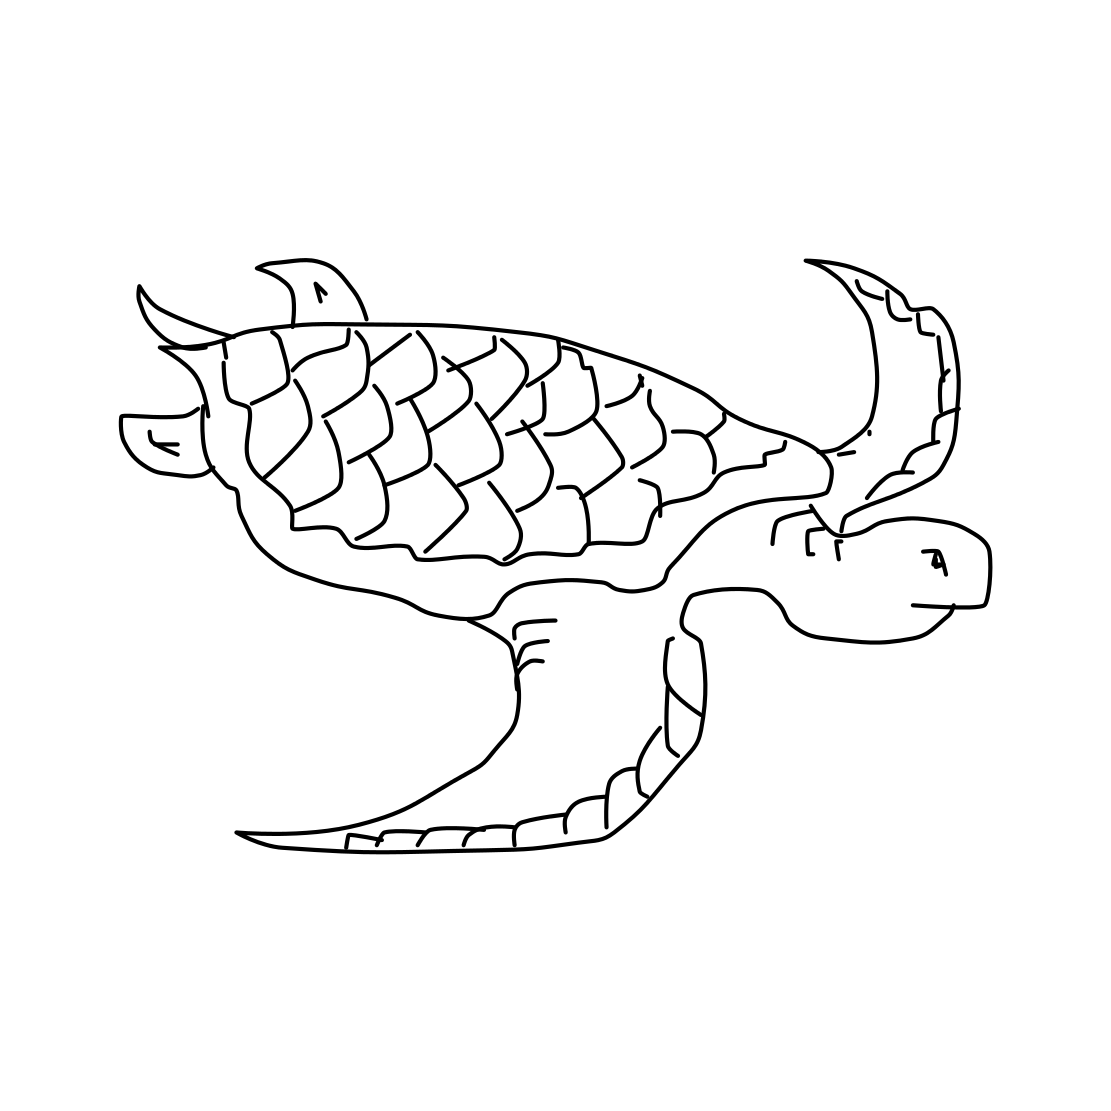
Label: sea turtle